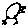
Label: bird